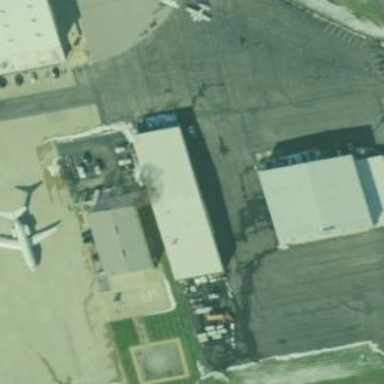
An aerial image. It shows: Apron at the airport.